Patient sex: M
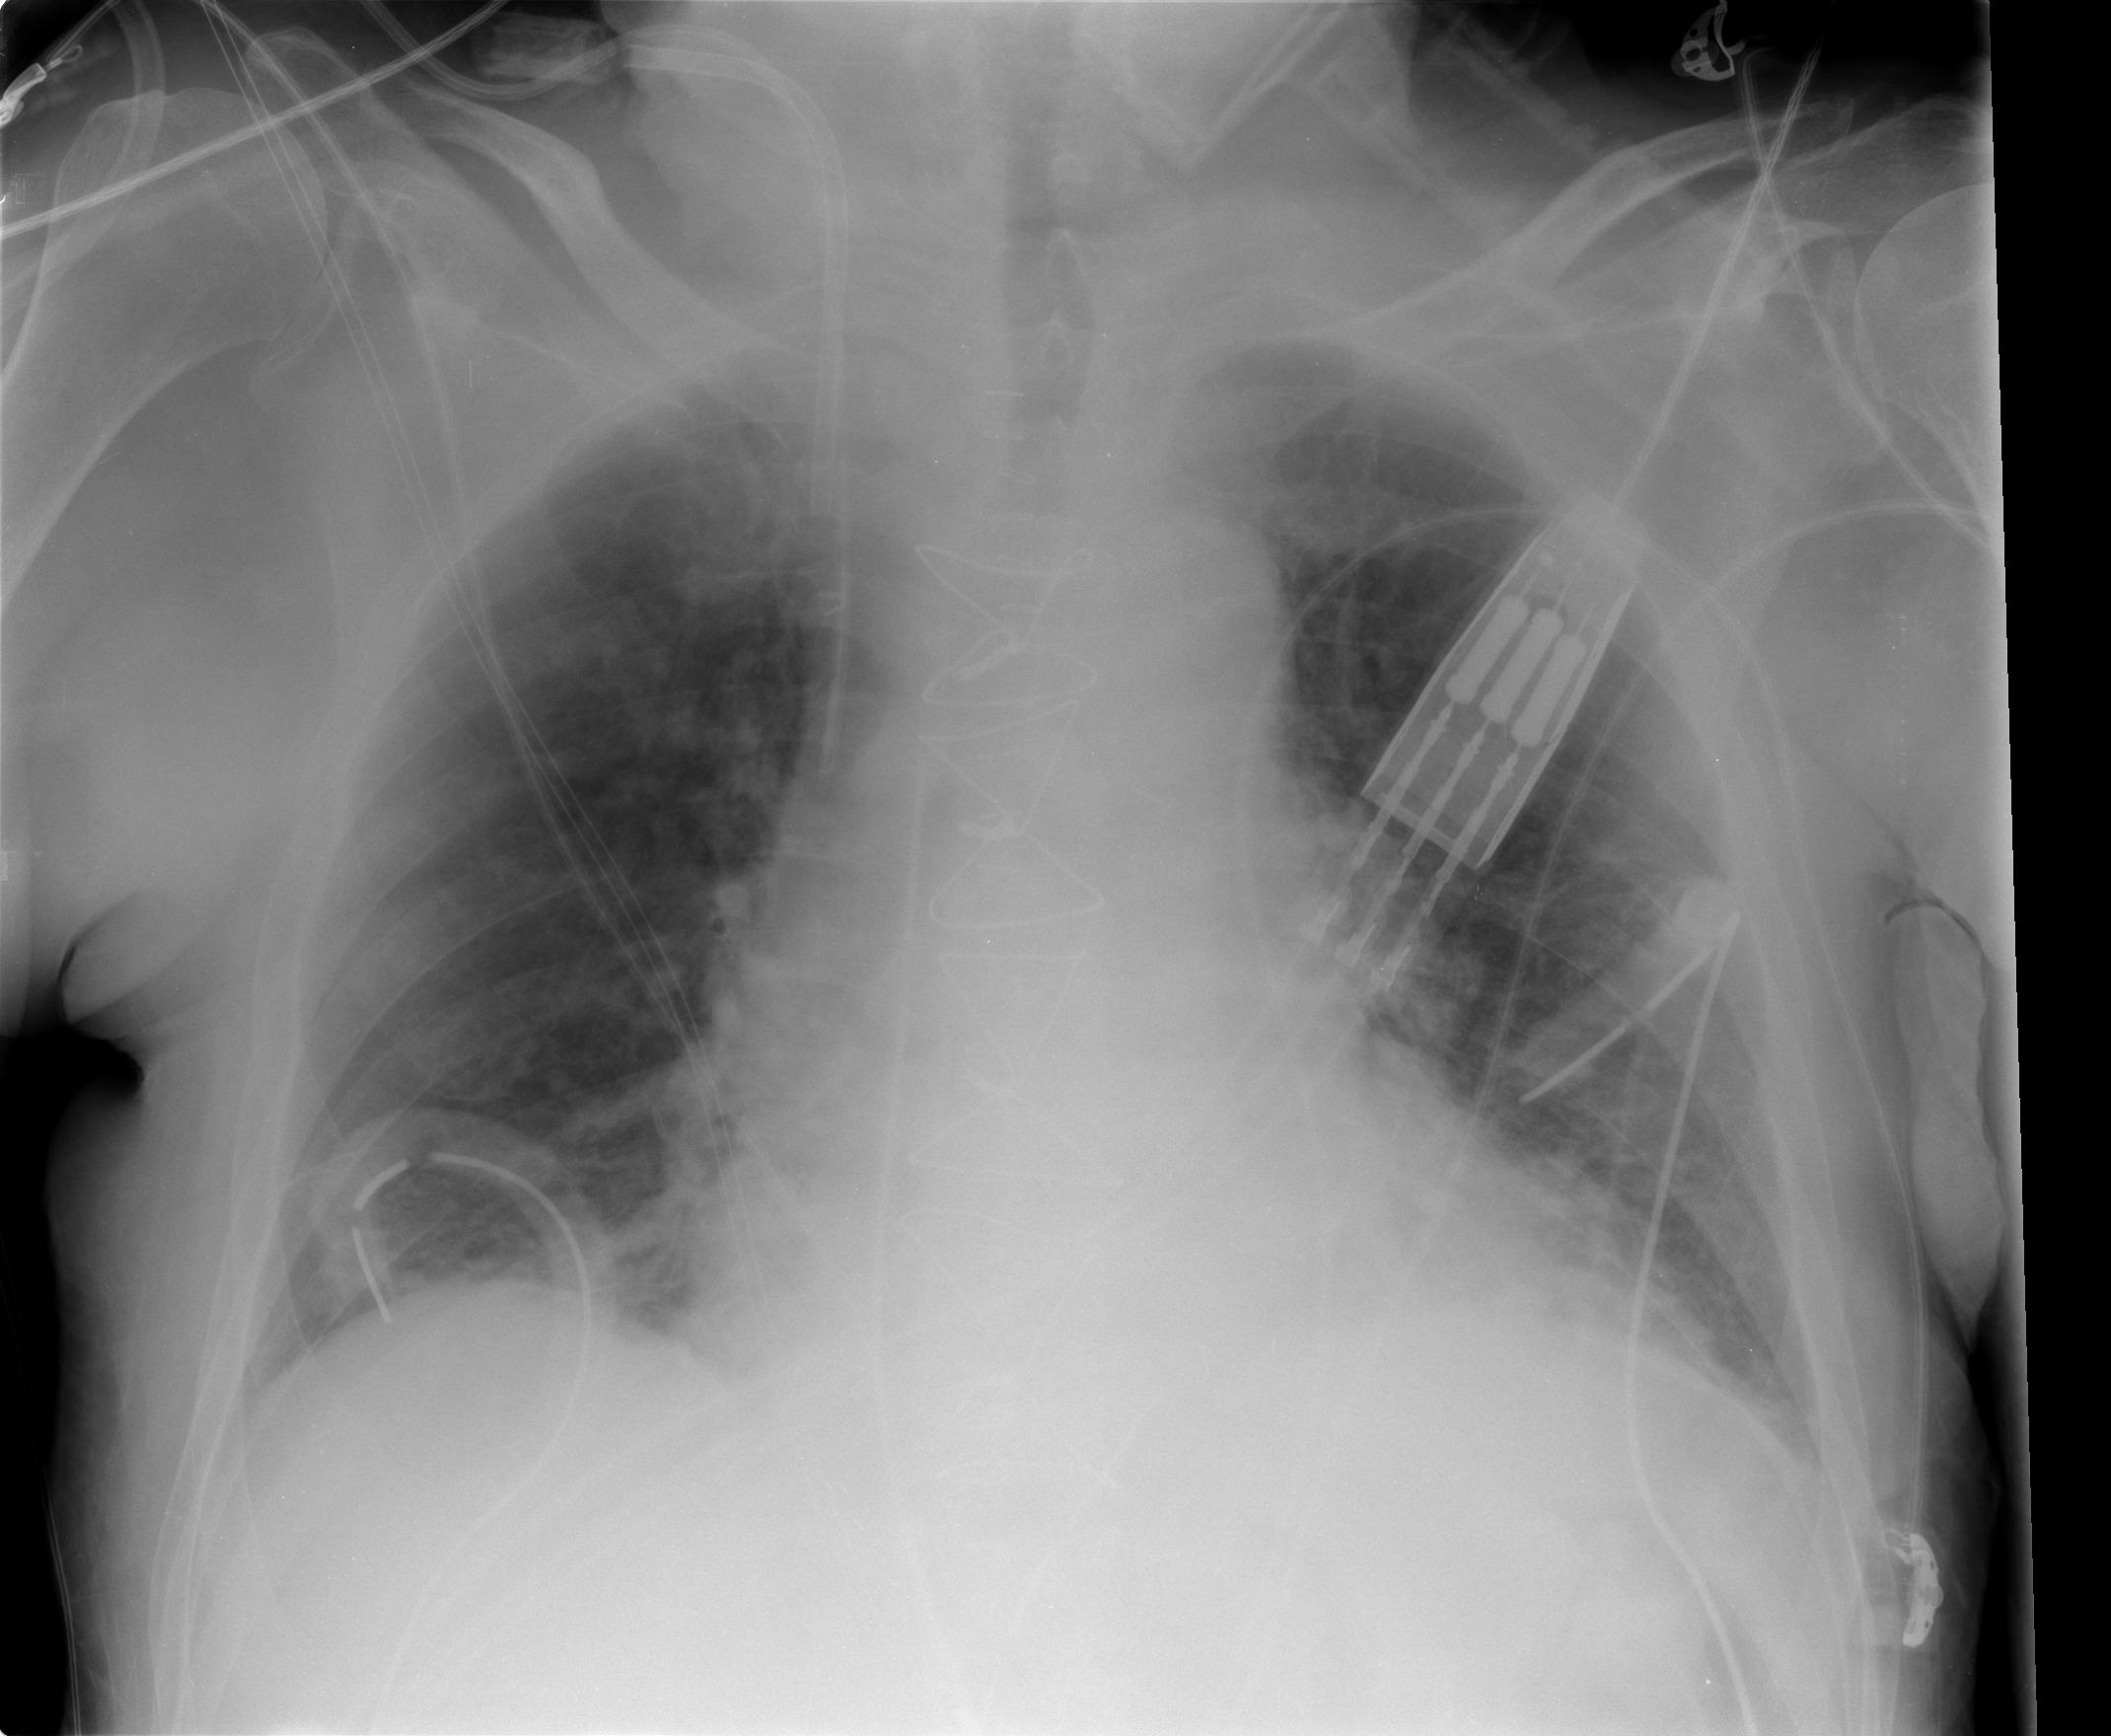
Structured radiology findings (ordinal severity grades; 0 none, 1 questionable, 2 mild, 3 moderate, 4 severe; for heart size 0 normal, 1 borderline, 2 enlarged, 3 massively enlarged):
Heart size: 0
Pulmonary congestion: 2
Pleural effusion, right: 0
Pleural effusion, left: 0
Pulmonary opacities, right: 0
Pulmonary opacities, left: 0
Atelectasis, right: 0
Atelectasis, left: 0